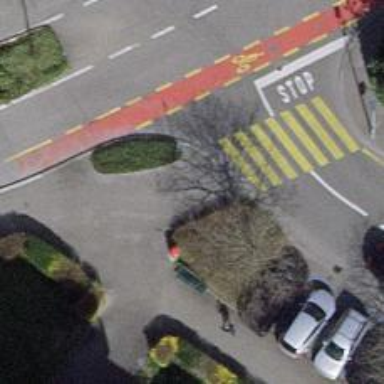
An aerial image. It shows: Kerb serving as barrier.